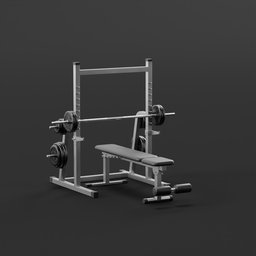
Label: tools